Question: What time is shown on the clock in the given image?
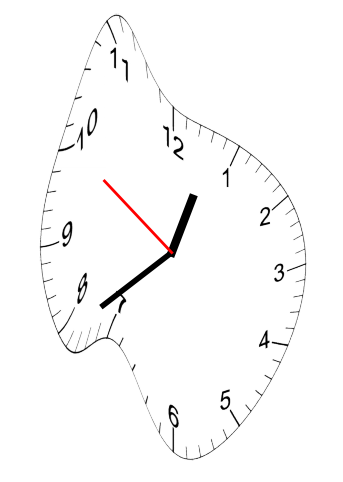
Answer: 12:38:50